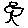
Label: tree